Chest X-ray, PA view. Patient: 52 years old, sex M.
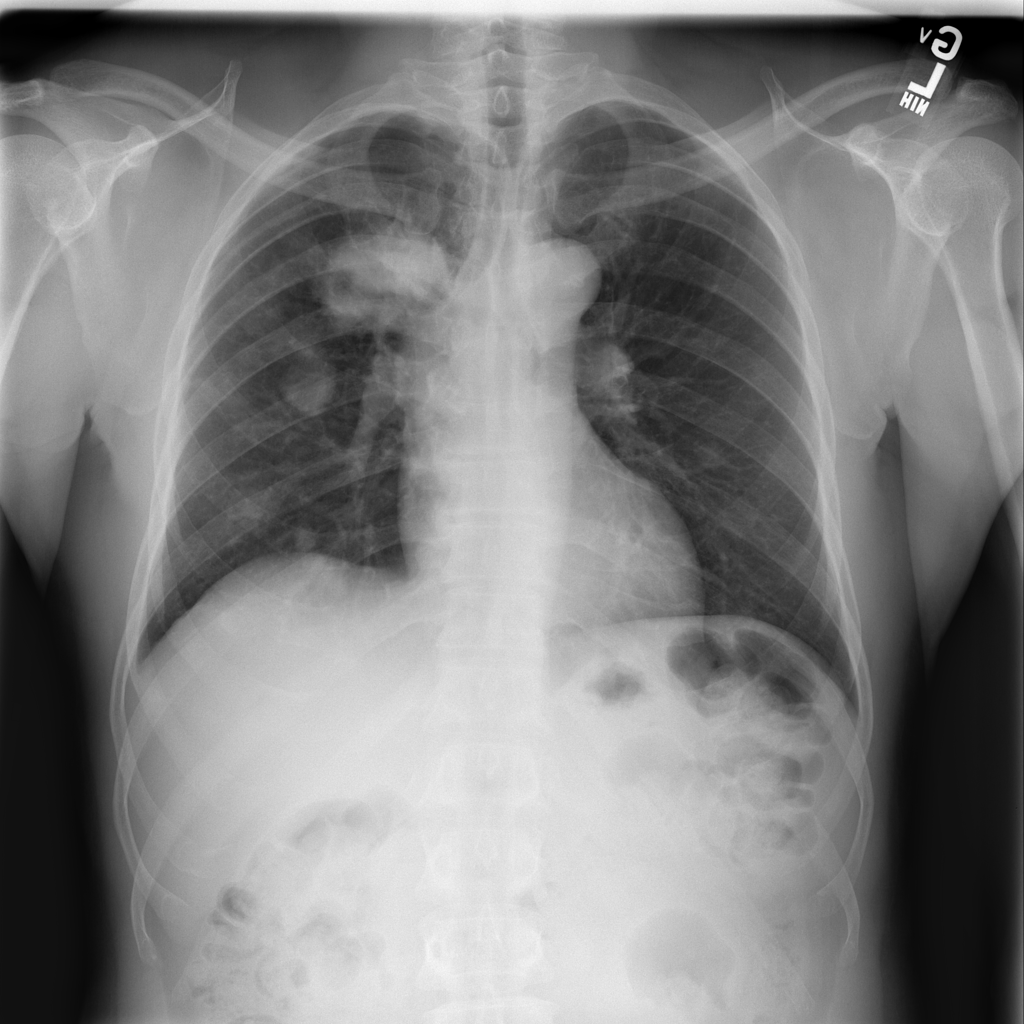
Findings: No Finding